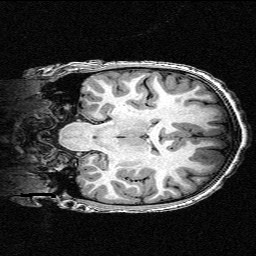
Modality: T1w
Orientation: coronal
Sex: female